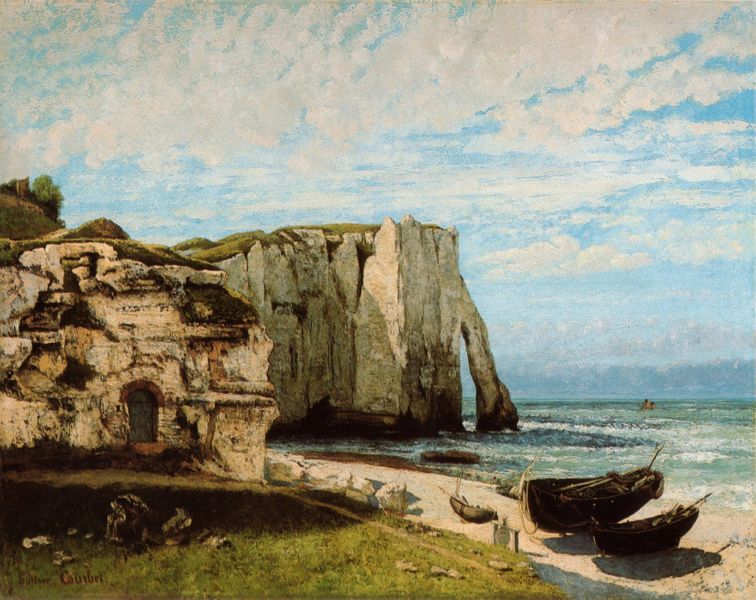
Titel: La falaise d'Etretat après l'orage, Steilküste von Etretat nach dem Gewitter
Künstler: Gustave Courbet
Standort: Paris
Institution: Musée d'Orsay
Schlagwörter: baum, blau, felsen, gemälde, gestein, himmel, meer, schatten, wasser, weiß, wolken, grün, landschaft, menschen, sand, see, sitzen, ufer, braun, frankreich, grau, hell, holz, kreide, licht, tür, gras, rasen, weg, wiese, wolke, beige, malerei, mensch, stein, steine, signatur, horizont, hügel, sonne, sträucher, realismus, england, höhle, rosa, boot, boote, ruder, bewölkt, gischt, küste, schiff, schiffe, segel, segelschiffe, sommer, strand, wellen, bogen, süden, fischer, trocken, berge, fels, klippen, kahl, türe, brandung, bretagne, querformat, tau, wohnung, ruderboot, tor, bucht, taue, klippe, ozean, steilküste, eingang, ruine, courbet, fischerboote, riff, sandstrand, quer, portal, bewachsen, sandstein, grotte, weise, felsenküste, mittelmeer, ruderboote, schwimmer, felsenhöhle, normandie, etretat, rügen, gustave courbet, kreidefelsen, felsen von, felsenriff, felsenwohnung, nebelbank, trockenliegen, 1900, ründ, idylle am wasser